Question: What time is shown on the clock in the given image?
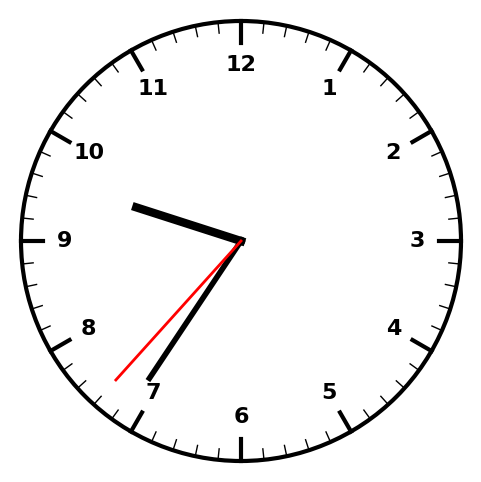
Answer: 09:35:37